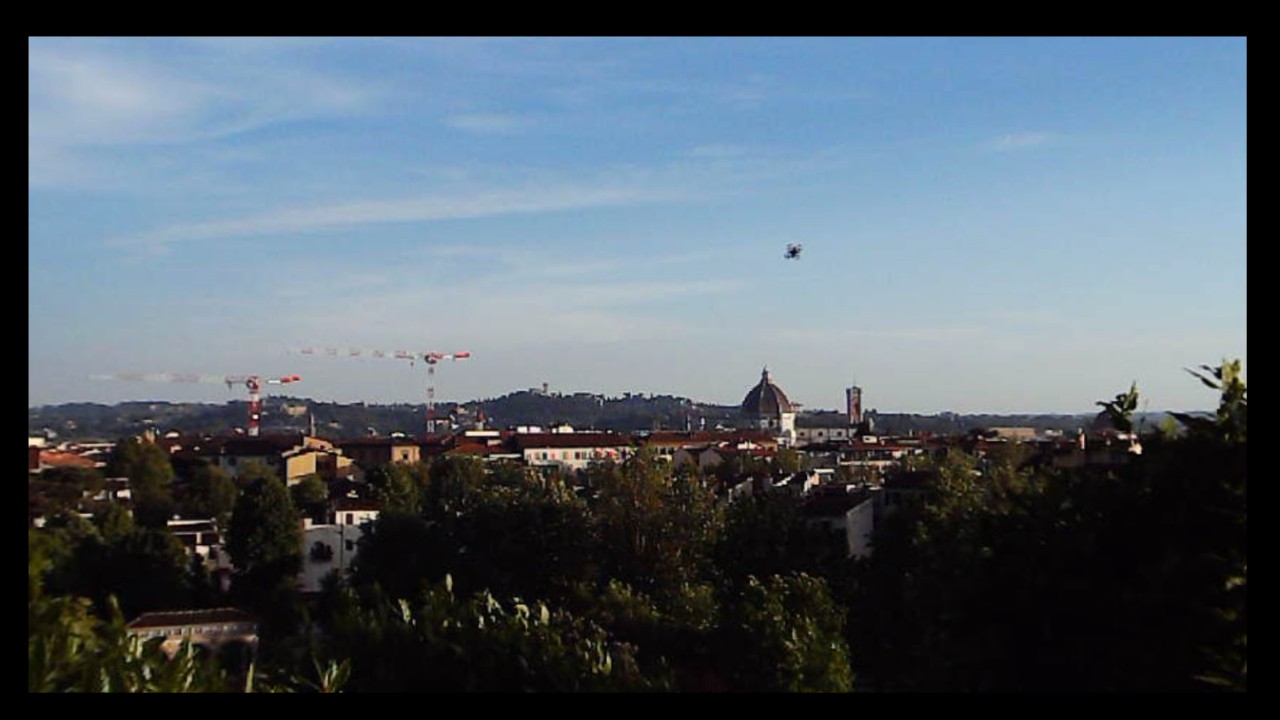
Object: Betafpv air75